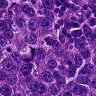
Metastatic tissue present: yes